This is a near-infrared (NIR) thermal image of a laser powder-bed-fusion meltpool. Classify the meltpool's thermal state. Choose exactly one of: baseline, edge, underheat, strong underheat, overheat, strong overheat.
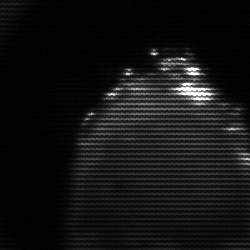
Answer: edge